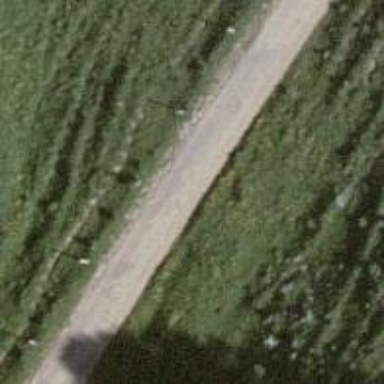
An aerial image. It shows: Unclassified road with asphalt surface.